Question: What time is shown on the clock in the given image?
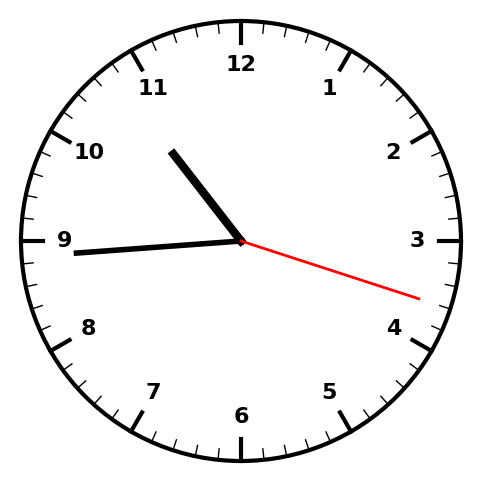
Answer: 10:44:18